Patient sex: F
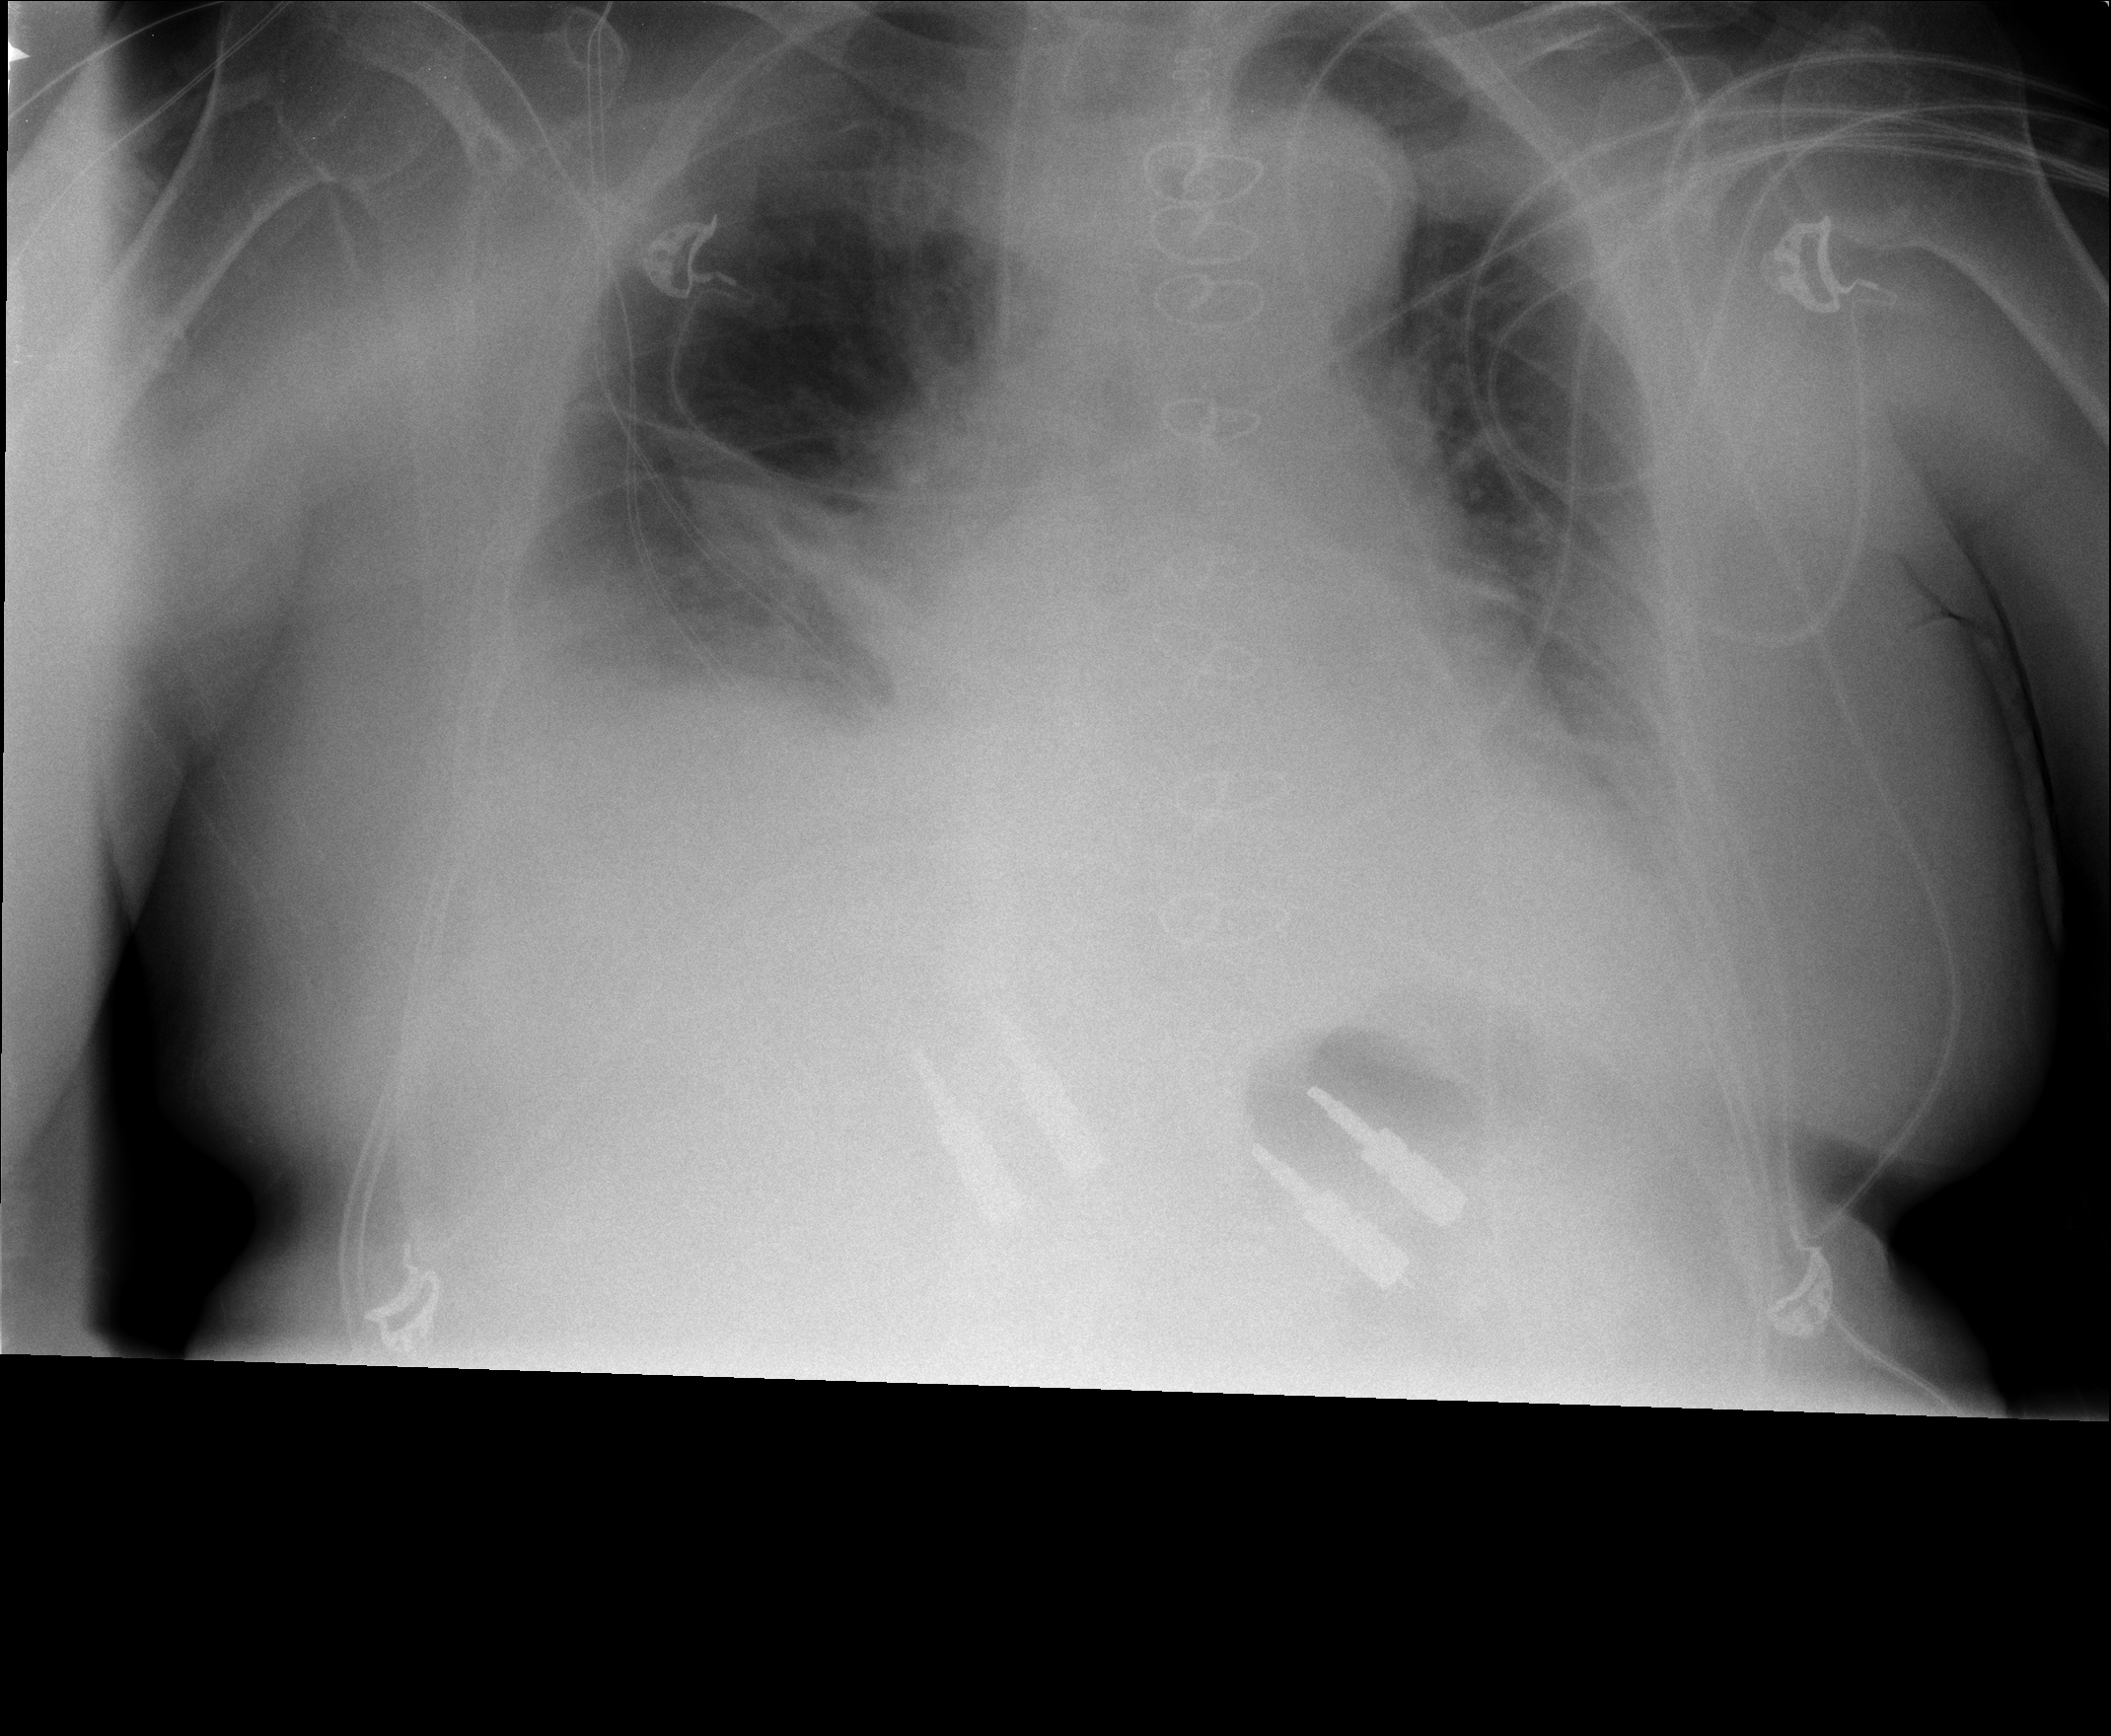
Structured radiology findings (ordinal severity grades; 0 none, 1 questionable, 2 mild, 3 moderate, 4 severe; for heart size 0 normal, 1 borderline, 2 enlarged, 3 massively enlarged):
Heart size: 1
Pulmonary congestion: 1
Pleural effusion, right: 2
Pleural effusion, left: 2
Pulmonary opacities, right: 0
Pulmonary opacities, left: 0
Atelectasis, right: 2
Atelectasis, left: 2